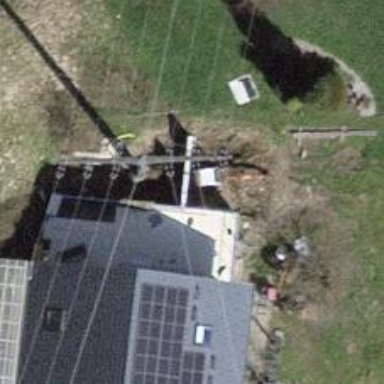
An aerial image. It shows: Minor power line with 3 cables.